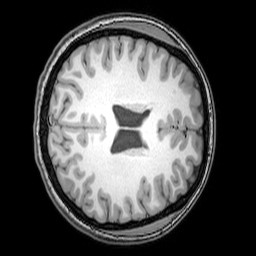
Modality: T1w
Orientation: axial
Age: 22
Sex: female
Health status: healthy
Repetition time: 0.081 s
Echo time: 0.037 s